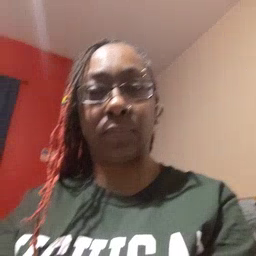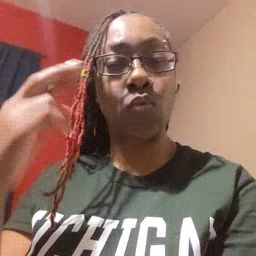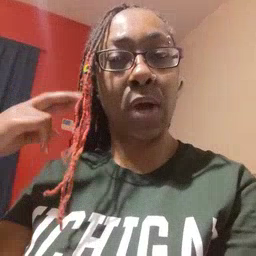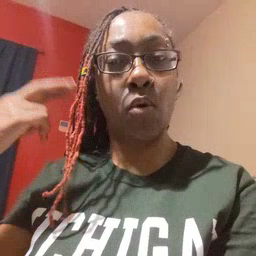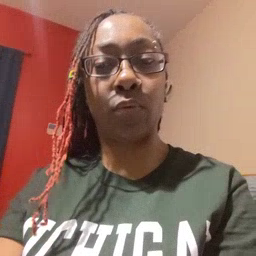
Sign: radio